Question: So, I'm making this context menus, which looks great in all major browsers, even IE plays nice, right down until IE7.

I don't know why it has that weird spacing and was hoping someone could enlighten me.
<URL>
CSS
'''
/* CSS Document */
*{
zoom: 1;
}
.context-menu-container{
border: 1px solid #828790;
padding: 2px;
width: 100px;
background-color: #f1f1f1;
font-family: 'MS Sans Serif', Geneva, sans-serif;
font-size: 12px;
position: relative;
margin-left: 5px;
margin-top: 5px;
}
.context-menu{
list-style-type: none;
padding: 0px;
margin: 0px;
display: block;
position: relative;
}
.context-menu li{
position: relative;
height: 20px;
border: 1px solid transparent;
border-radius: 2px;
margin: 0px;
}
.context-menu li.separator{
height: 2px;
border: 0;
background: url(http://img843.imageshack.us/img843/2599/horizontalseparator.png) repeat-x center;
padding: 2px;
margin-left: 26px;
}
.context-menu li.separator:hover{
border: 0;
background: url(http://img843.imageshack.us/img843/2599/horizontalseparator.png) repeat-x center;
}
.context-menu li:hover{
border: 1px solid #afd0f7;
background: url(http://img860.imageshack.us/img860/3511/contextmenuhover.png) repeat-x;
}
.context-menu li.disabled, .context-menu li.disabled a{
color: #8b8b8b;
}
.context-menu li.disabled:hover{
border: 1px solid #d5d4d4;
background: url(http://img823.imageshack.us/img823/31/contextmenudisabled.png) repeat-x;
}
.context-menu li a{
line-height: 20px;
height: 20px;
text-decoration: none;
color: black;
display: block;
cursor: default;
padding-left: 30px;
position: relative;
}
.context-menu a.delete{
background: url(http://img268.imageshack.us/img268/9831/deleteqb.png) no-repeat 2px center;
}
.context-menu .vertical-separator{
width: 2px;
height: 100%;
position: absolute;
left: 25px;
background: url(http://img836.imageshack.us/img836/6873/verticalseparator.png) repeat-y;
margin: 0px;
padding: 0px;
margin-bottom: 10px;
}
.context-menu div.label{
margin-left: 25px;
padding-left: 5px;
float:left;
}
'''
HTML
'''
<div class='context-menu-container'>
<ul class='context-menu'>
<div class='vertical-separator'></div>
<li><a class='delete' href="#">Action</a></li>
<li class='separator'></li>
<li class='disabled'><a href="#">Action</a></li>
<li><a href="#">Action</a></li>
<li><a href="#">Action</a></li>
</ul>
</div>
'''
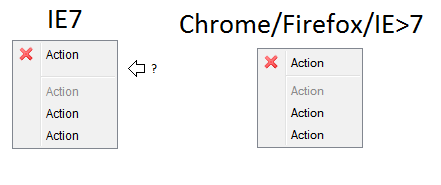
Answer: You need this, unsurprisingly because of an IE7 bug:
'''
.context-menu li.separator {
font-size: 0;
line-height: 0;
}
'''
<URL>
Also, having a '<div>' as a child of a '<ul>' is invalid HTML. It may work in browsers, but it's <URL>.